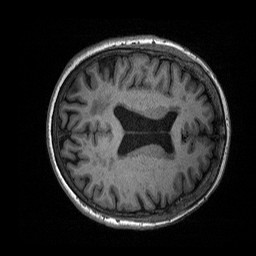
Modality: T1w
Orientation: axial
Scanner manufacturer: siemens
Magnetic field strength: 3 T
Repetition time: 2.3 s
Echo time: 0.00226 s